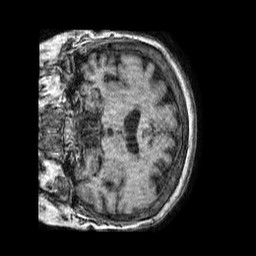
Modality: T1w
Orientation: coronal
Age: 78
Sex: female
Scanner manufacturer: philips
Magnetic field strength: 1.5 T
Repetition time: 0.007456 s
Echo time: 0.003392 s